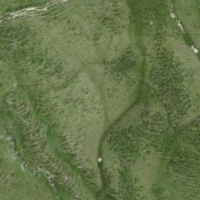
EUNIS habitat code: 26
Species observed at this site:
Arnica montana